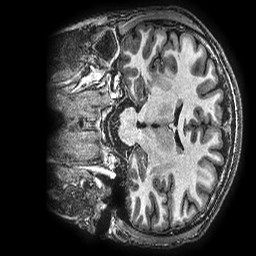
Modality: T1w
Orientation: coronal
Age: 23
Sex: male
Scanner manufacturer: ge
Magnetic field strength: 3 T
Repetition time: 0.00766 s
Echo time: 0.003476 s